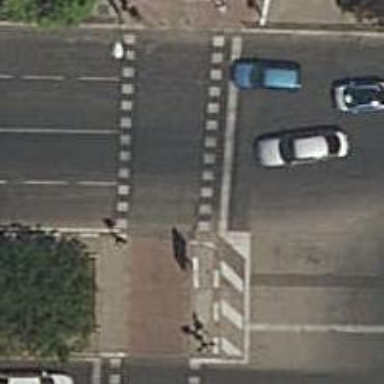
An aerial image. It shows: Road with traffic signals for signaling.